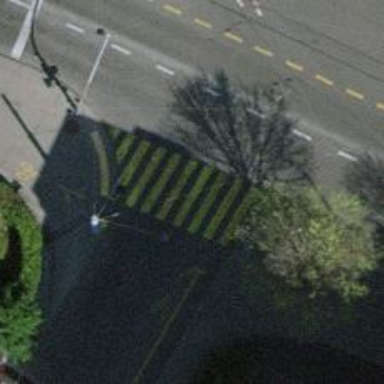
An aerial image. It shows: Road crossing with traffic signals.